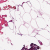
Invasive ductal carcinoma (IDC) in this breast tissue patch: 0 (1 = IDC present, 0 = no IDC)